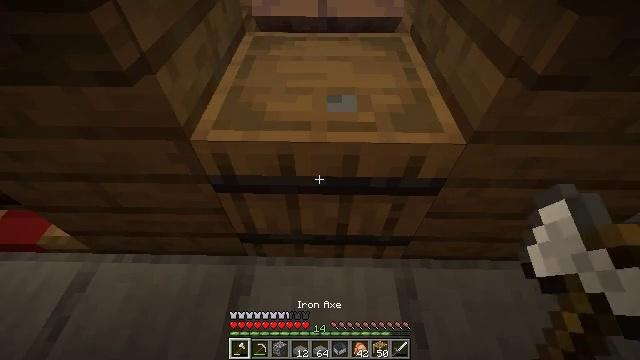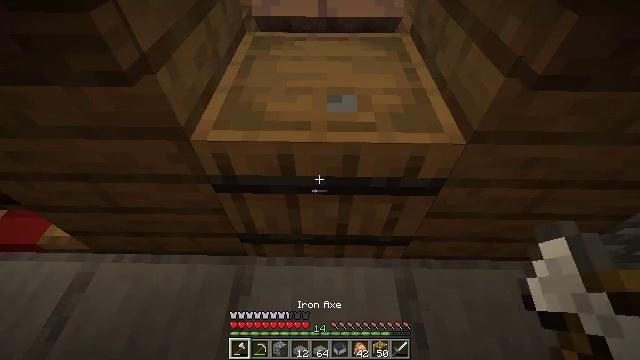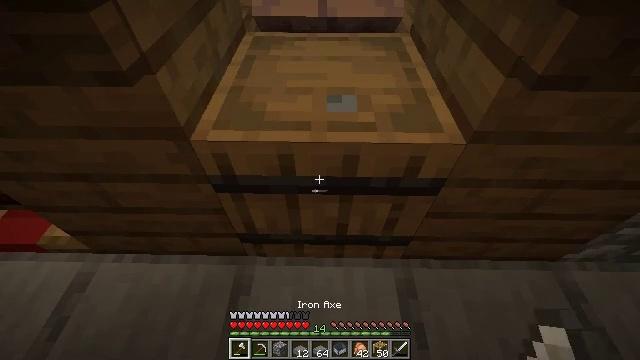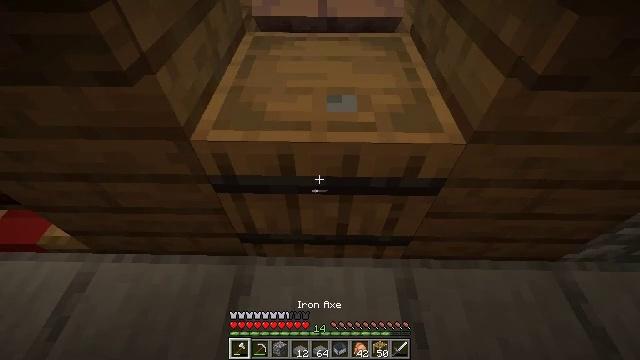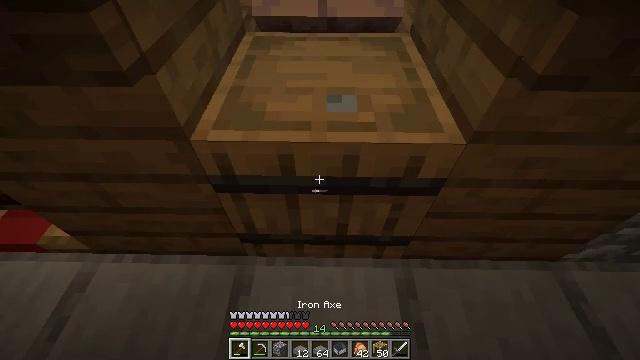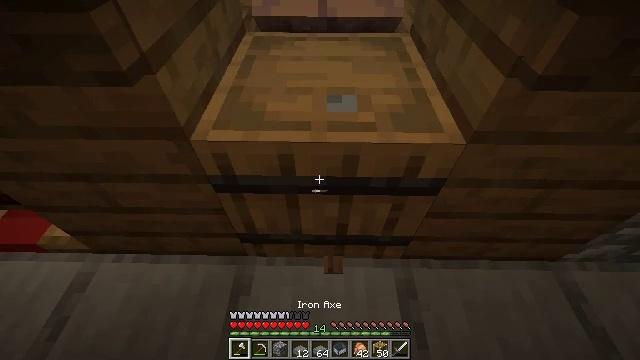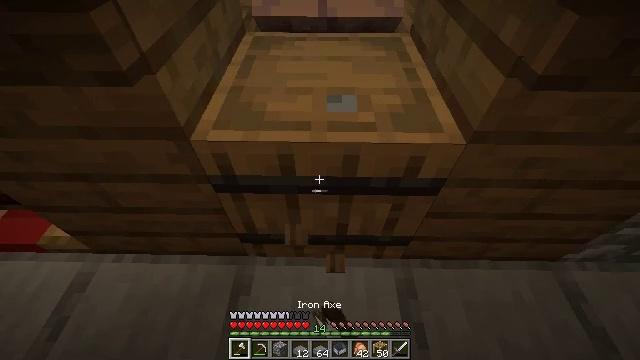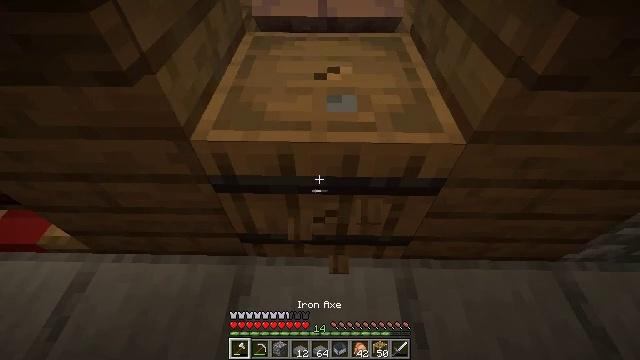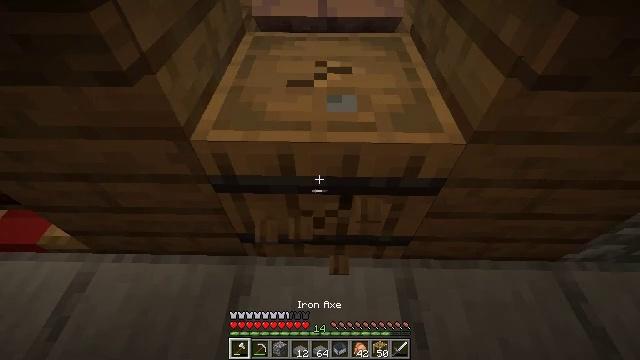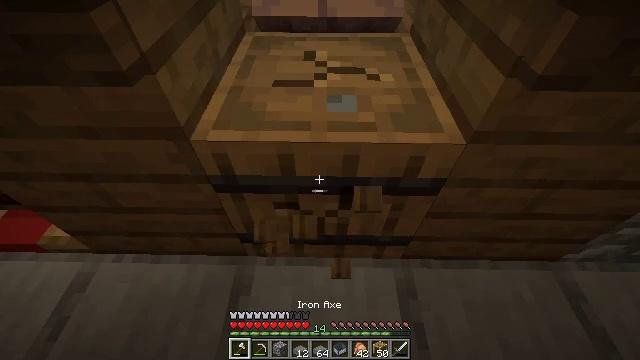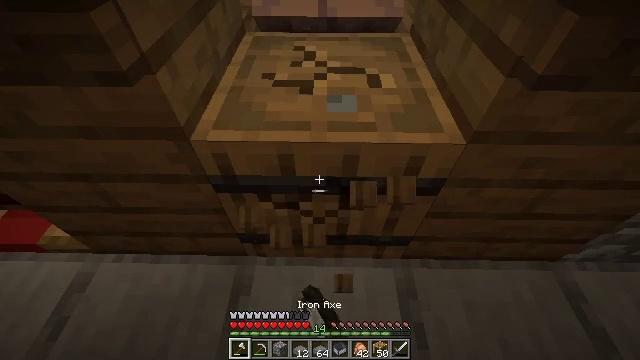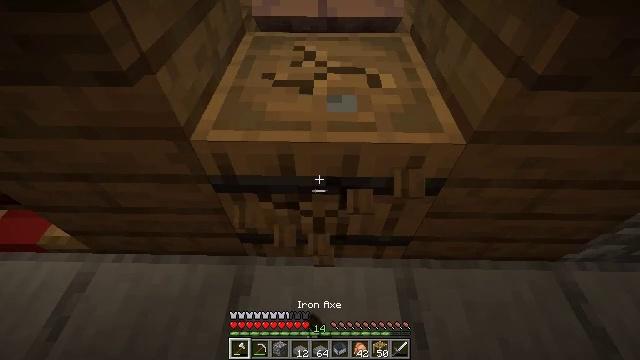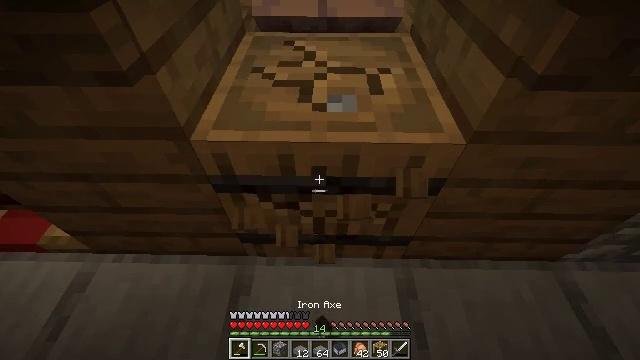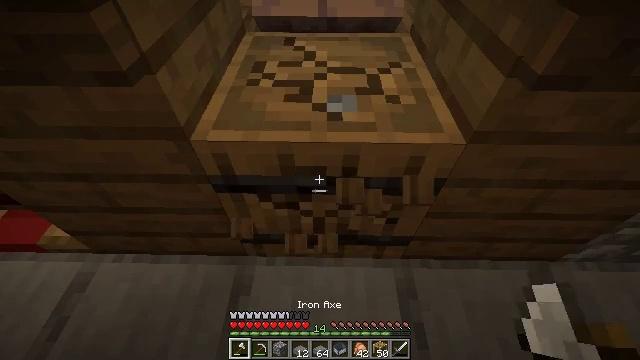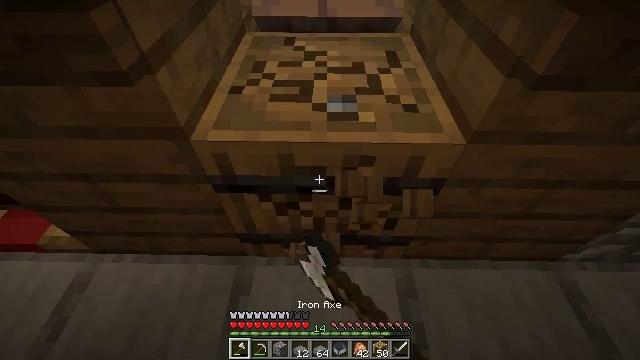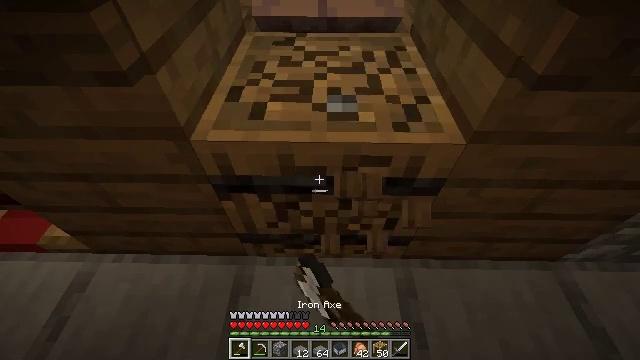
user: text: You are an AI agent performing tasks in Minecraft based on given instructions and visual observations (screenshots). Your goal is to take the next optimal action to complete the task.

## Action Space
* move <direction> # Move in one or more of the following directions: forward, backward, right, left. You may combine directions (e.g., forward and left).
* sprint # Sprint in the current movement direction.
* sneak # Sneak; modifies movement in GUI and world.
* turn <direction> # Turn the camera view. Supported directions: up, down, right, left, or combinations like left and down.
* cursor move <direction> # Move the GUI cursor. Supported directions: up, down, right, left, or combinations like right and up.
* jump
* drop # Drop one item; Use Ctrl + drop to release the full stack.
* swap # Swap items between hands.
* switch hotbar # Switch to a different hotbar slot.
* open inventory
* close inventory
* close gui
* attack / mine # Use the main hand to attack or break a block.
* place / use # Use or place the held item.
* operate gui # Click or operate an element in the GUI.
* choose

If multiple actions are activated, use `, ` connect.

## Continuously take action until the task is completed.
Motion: motion action
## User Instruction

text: Attack the barrel to gather it.
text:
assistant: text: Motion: no_op
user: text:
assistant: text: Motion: no_op
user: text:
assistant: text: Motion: no_op
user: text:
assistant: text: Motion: no_op
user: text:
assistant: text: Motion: attack / mine
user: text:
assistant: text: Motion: attack / mine
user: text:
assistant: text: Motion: attack / mine
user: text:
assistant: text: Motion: attack / mine
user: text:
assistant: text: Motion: attack / mine
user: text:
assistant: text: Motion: attack / mine
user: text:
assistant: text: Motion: attack / mine
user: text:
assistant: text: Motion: attack / mine
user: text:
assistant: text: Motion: attack / mine
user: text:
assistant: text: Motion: attack / mine
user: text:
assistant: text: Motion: attack / mine
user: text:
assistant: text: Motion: attack / mine
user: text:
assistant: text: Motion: attack / mine
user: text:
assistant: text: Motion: attack / mine
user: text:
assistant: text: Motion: attack / mine
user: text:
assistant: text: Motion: attack / mine
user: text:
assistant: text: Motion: attack / mine
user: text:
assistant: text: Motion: move forward
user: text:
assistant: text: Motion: no_op